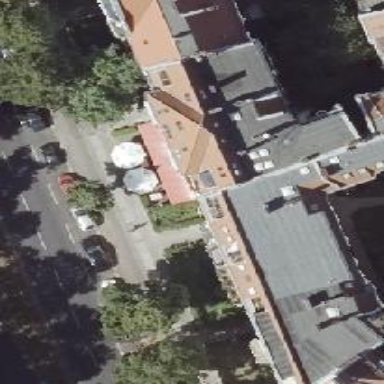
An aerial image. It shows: Restaurant.